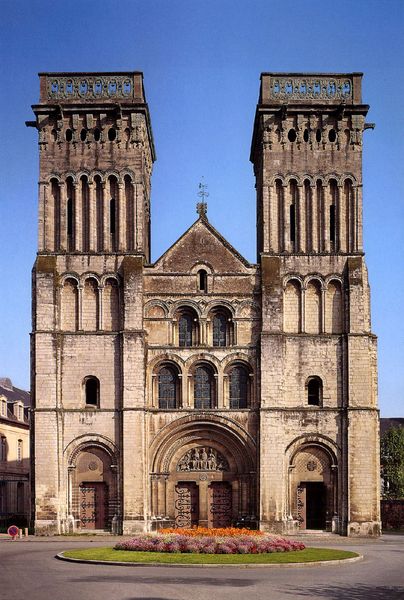
Titel: Abbaye-aux-Dames Ste-Trinité in Caen
Standort: Caen (EU - F)
Schlagwörter: blau, himmel, stadt, blumen, fenster, frankreich, straße, tür, gebäude, haus, architektur, kirche, kreis, turm, spanien, bogen, fassade, italien, türen, giebel, rundbogen, tor, bögen, türme, portal, tore, portale, blauer himmel, rundbögen, romanik, romanisch, westfassade, kreisverkehr, verkehrsinsel, kirchplatz